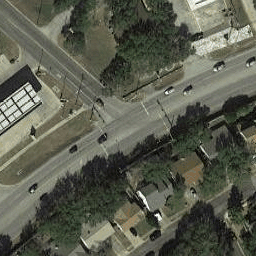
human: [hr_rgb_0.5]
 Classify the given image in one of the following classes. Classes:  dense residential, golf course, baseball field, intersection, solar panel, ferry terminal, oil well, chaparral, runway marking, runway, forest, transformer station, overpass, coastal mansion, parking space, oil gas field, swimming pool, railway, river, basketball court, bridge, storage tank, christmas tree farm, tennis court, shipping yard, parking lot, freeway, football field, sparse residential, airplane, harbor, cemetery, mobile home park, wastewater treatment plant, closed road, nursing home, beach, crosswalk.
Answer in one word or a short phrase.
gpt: intersection